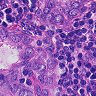
Metastatic tissue present: yes